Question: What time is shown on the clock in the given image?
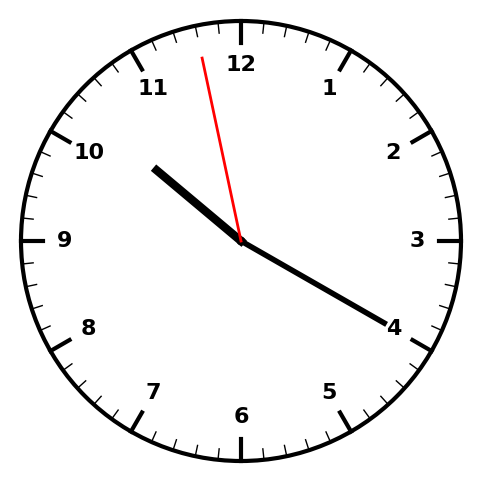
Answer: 10:19:58